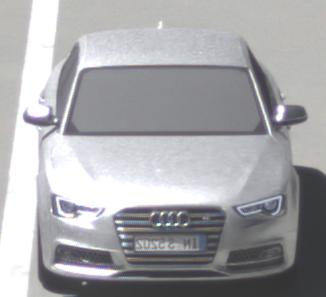
Make: Audi
Model: S5
Detailed model: F5
Model produced from: 2016
Model produced until: 2019
Doors: 2
Color: white
Road condition: wet road
Daytime: midday
Contrast: high contrast